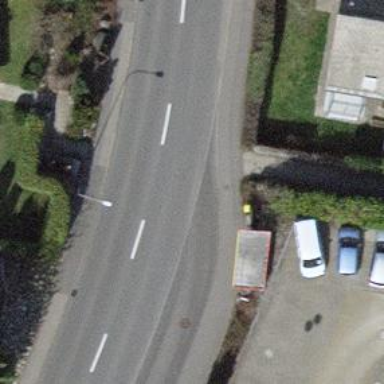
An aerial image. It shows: Post box.